Question: have Intel Core i7 laptop with 8 GB ram. This is my first time using the Emulator, what are the best settings for the AVG? I want it to be fast.

Thanks!
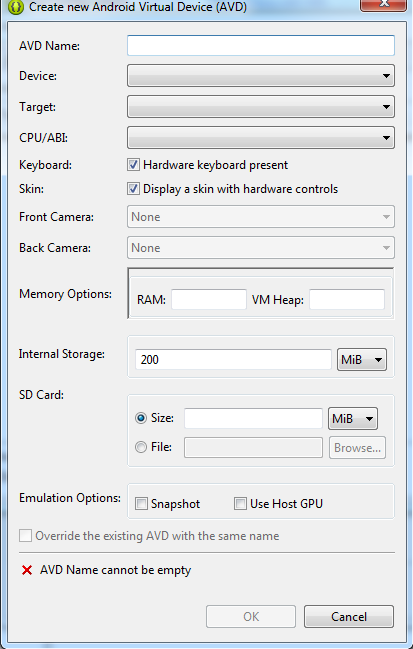
Answer: Install the extra 'Intel x86 Emulator Accelator (HAXM)' that comes with the Android SDK Manager. After installing it:

You can find it at:
'''
.ndroid-sdks\extras\intel\Hardware_Accelerated_Execution_Manager\IntelHaxm.exe
'''

And as stated in the image:
> Intel HAXM requires an Intel processor with certain hardware features,
including Intel vertualization Technology (VT).
Usually, enabling VT is done from BIOS.